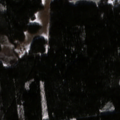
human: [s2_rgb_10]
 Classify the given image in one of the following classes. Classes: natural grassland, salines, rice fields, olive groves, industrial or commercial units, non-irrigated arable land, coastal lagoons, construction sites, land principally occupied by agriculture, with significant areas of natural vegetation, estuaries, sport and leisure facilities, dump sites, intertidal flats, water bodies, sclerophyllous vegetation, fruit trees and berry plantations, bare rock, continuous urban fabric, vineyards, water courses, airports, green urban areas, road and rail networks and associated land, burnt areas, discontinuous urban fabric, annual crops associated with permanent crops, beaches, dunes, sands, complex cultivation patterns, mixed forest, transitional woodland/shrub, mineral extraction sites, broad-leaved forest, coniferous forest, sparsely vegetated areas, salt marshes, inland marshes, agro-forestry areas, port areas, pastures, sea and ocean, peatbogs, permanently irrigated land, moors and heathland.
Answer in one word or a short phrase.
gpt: land principally occupied by agriculture, with significant areas of natural vegetation, coniferous forest